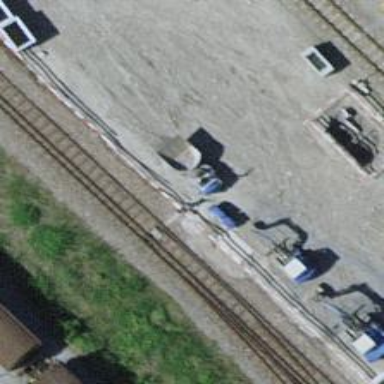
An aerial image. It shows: Railway switch.